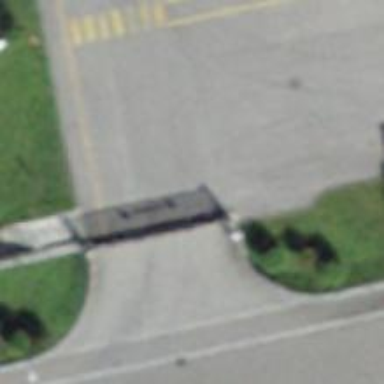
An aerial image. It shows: Gate.